Question: The first table is the raw data, and the second table is the average of the numbers from the first table. The average should be 733.43, but is coming out to 760.57575. Can anyone help me understand why these numbers are different?

I know that there are other similar questions, but this is a lot simpler than those.
'''
SELECT st.begin_ts, sum(st.count) / count(st.count) as average
FROM (
SELECT begin_ts, process_name, avg(count) as count
FROM ecn_stats_2019_06_18
WHERE process_name LIKE 'matching_%_gw' and name = 'raw_msg_count' and begin_ts <= '2019-06-18 07:00:00'
GROUP BY begin_ts, process_name) as st
GROUP BY begin_ts;
'''
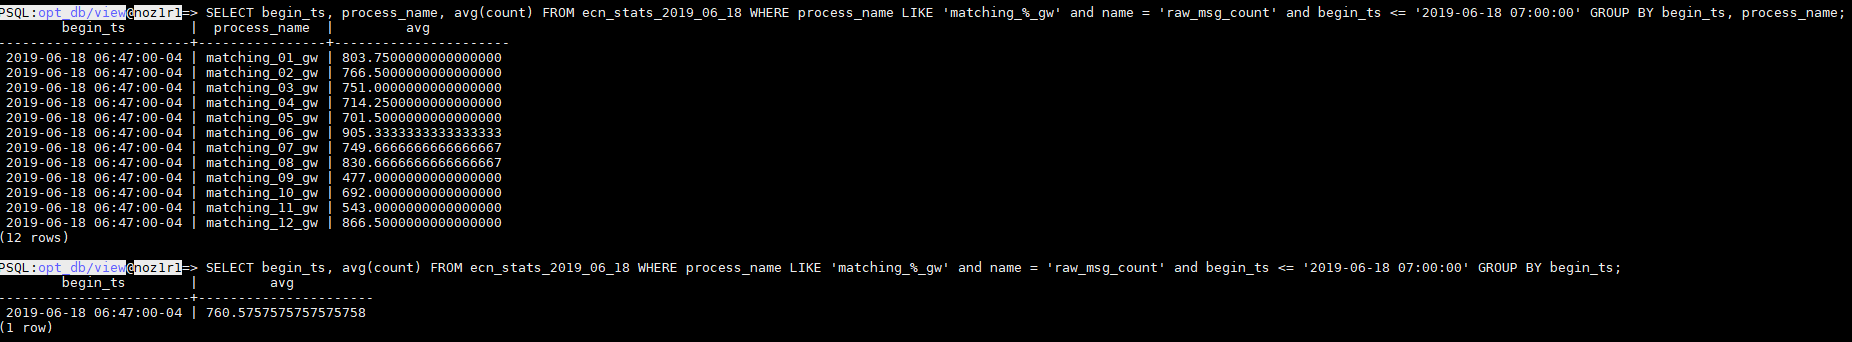
Answer: Ok, lets remember the school arithmetic. You have 'avg()' in both queries and you assumes that the sum of avgs from first query divided by rows count in it will be equal to sum of actual values divided by actual rows count. Something like:
Firs query:
'''
row1, (a + b) / 2
row2, (c + d + e) / 3
'''
and second query, you think, should to return
'''
((a + b) / 2 + (c + d + e) / 3) / 2
'''
Yes? Lets expand the last expression:
'''
((a + b) / 2 + (c + d + e) / 3) / 2 = (a + b) / 4 + (c + d + e) / 6 = a/4 + b/4 + c/6 + d/6 + e/6
'''
But your second query actually calculates something like
'''
(a + b + c + d + e) / 5 = a/5 + b/5 + c/5 + d/5 + e/5
'''
which obviously is not equal to the previous one.
Example:
'''
with t(a, b, c) as (values(1,1,2.0), (1,1,3.0), (1,2,4.0), (1,2,5.0), (1, 2, 6.0))
select a, avg(c) from t group by a, b;
a | avg
---+--------------------
1 | 5.0000000000000000
1 | 2.5000000000000000
(2 rows)
'''
According to the your assuming the result of query
'''
with t(a, b, c) as (values(1,1,2.0), (1,1,3.0), (1,2,4.0), (1,2,5.0), (1, 2, 6.0))
select a, avg(c) from t group by a;
'''
should be '(5 + 2.5) / 2 = 3.75' But it is actually is '4' (just check)